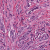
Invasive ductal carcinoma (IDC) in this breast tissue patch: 1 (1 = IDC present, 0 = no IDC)